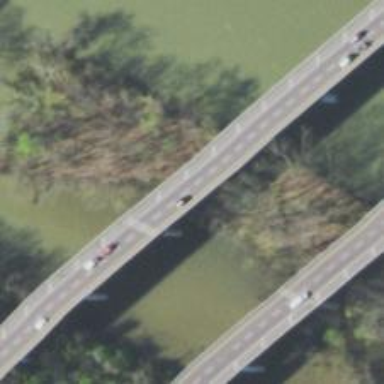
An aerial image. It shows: Truss bridge over motorway with asphalt surface.